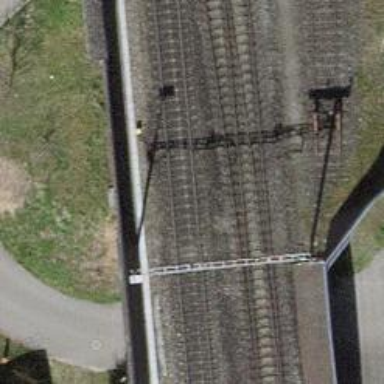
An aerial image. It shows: Railway bridge with one track and electrified contact line. It serves as siding.